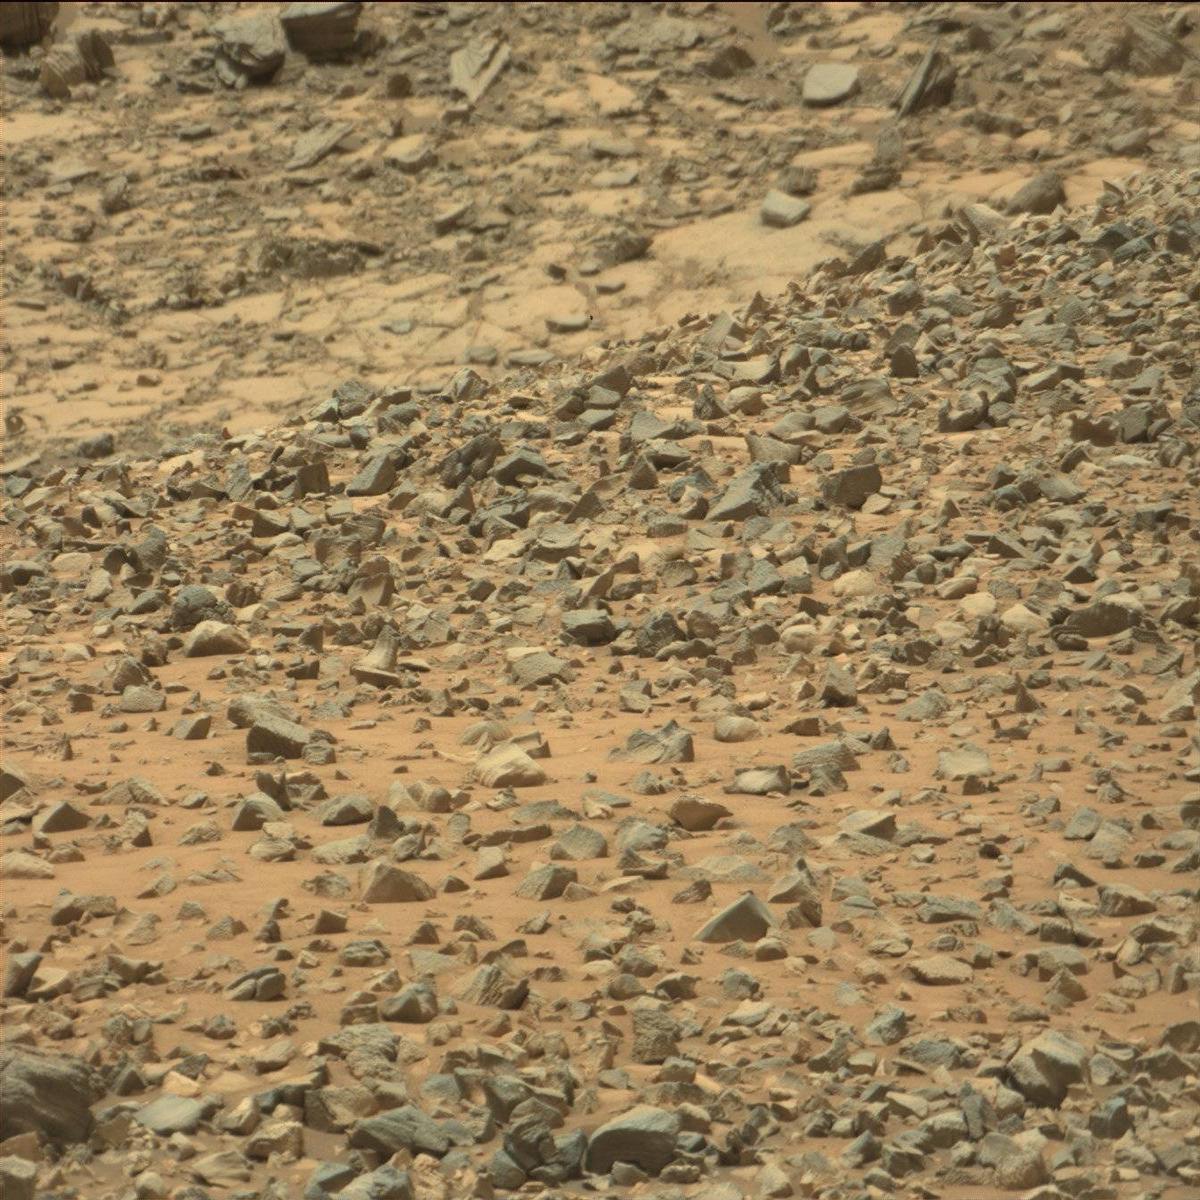
Terrain classes present: Bedrock, Rock, Sand / Soil